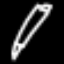
Label: pencil